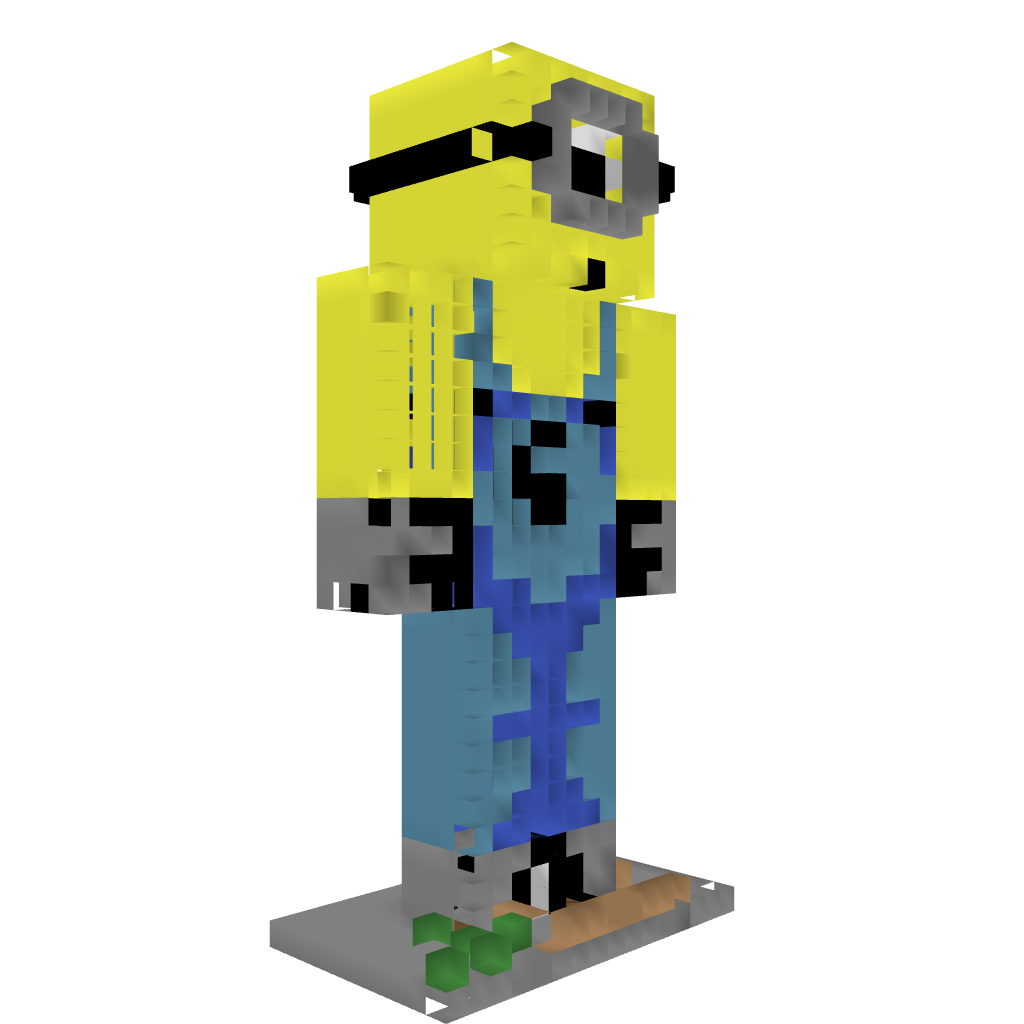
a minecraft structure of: Minion Statue bad low quality